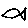
Label: fish